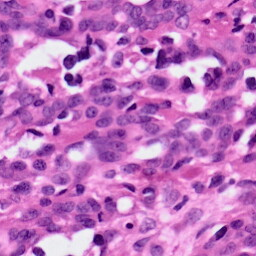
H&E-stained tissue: Ovarian